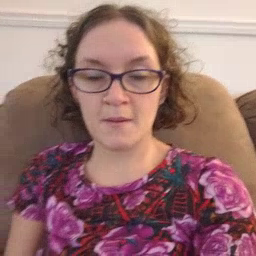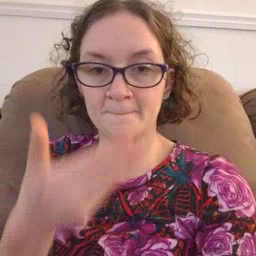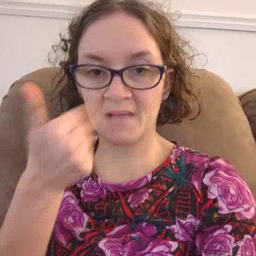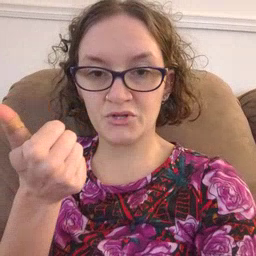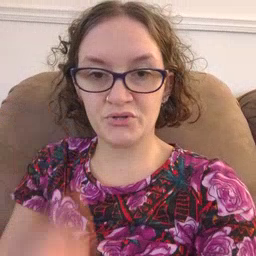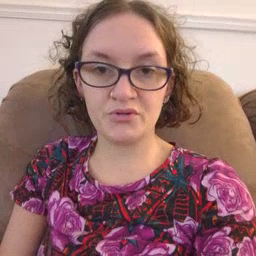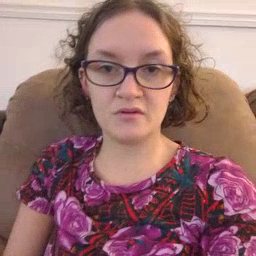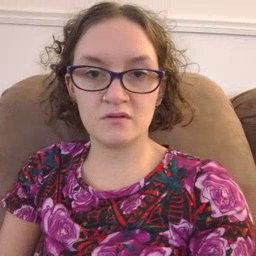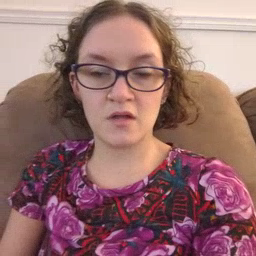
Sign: better